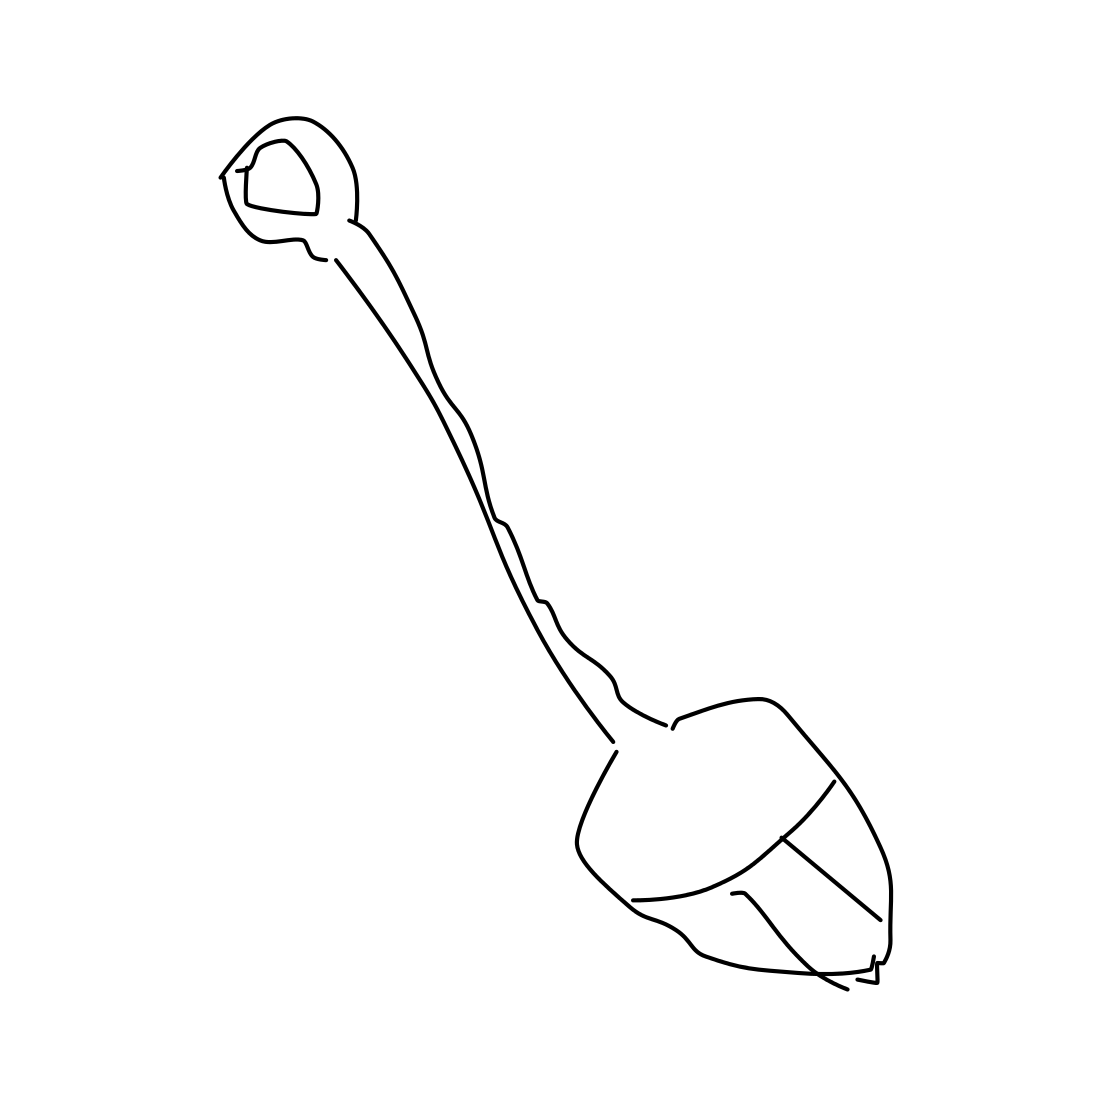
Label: shovel